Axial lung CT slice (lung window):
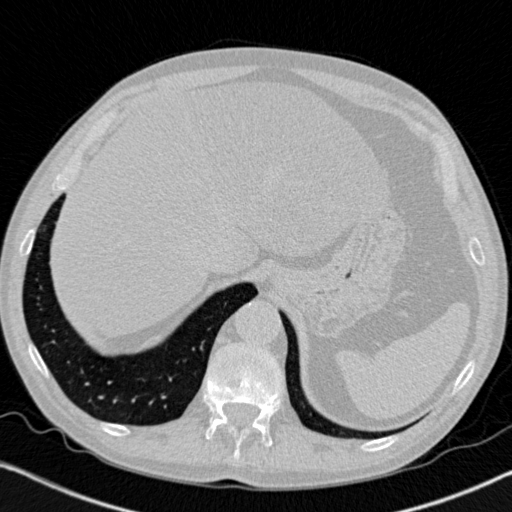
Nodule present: no